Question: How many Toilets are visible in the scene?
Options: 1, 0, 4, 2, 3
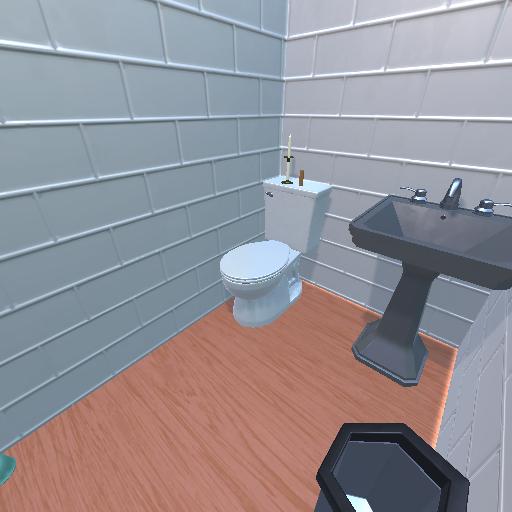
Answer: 1